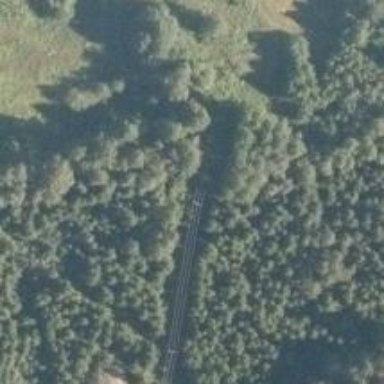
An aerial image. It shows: Power pole.